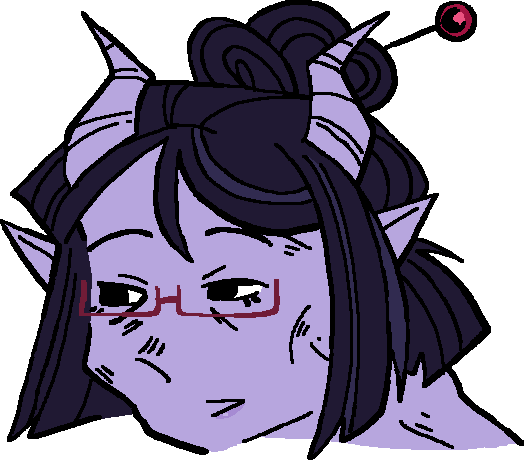
Label: 5_Yes_Honey